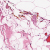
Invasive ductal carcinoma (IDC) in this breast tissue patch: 0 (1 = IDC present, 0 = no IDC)